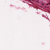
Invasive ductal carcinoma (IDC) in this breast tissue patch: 0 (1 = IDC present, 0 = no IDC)